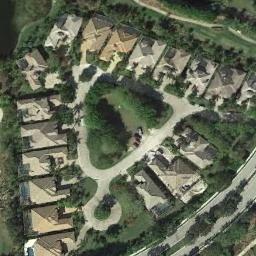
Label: dense_residential